Interaction volume radius: 10 \u00c5
Interaction volume height: 15 \u00c5
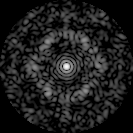
Disorder parameter: 0.7282